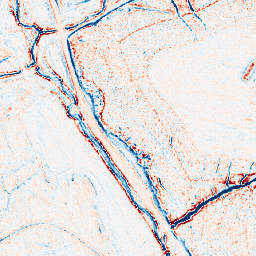
Category: edge_preserving
Decomposition family: anisotropic_diffusion
Decomposition parameters: iterations: 10
kappa: 100
gamma: 0.1
Upsampling method: area
Upsampling parameters: scale: 2
Upsampling scale: 2